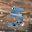
Label: 5